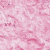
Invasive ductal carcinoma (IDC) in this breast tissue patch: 0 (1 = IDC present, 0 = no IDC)